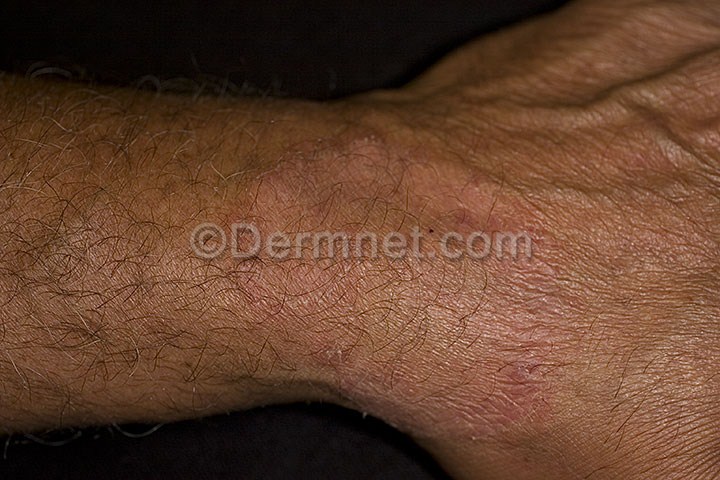
Disease: Tinea Ringworm Candidiasis and other Fungal Infections